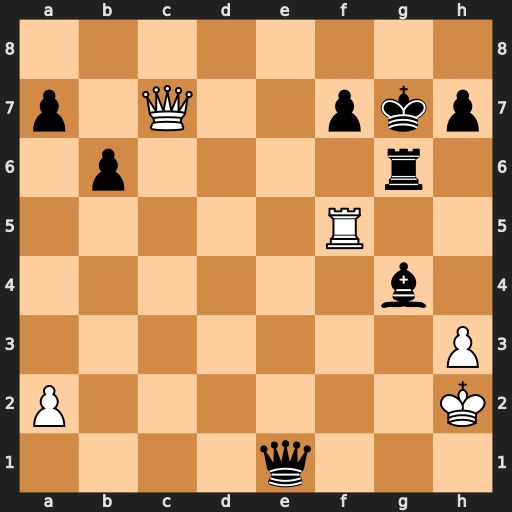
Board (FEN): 8/p1Q2pkp/1p4r1/5R2/6b1/7P/P6K/4q3
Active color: w
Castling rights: -
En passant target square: -
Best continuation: Qxf7+ Kh6 Qf8+